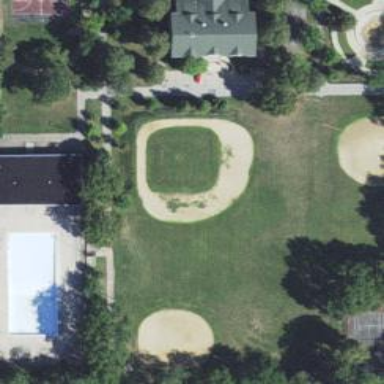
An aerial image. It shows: Baseball pitch for leisure land.